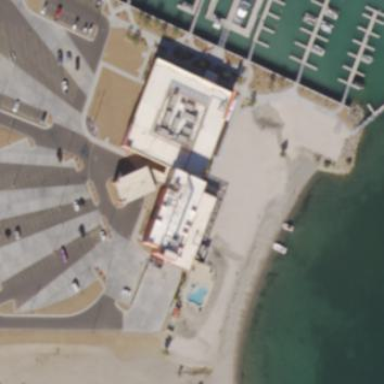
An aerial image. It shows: Building that serves as casino.